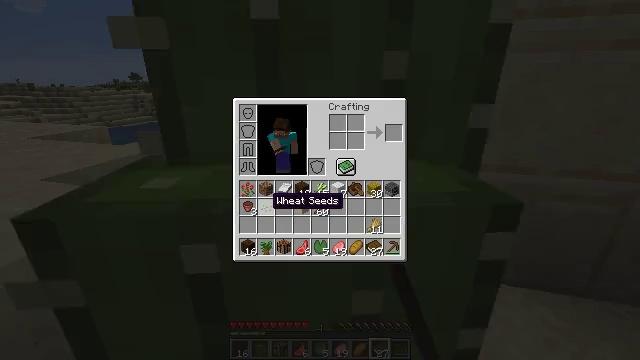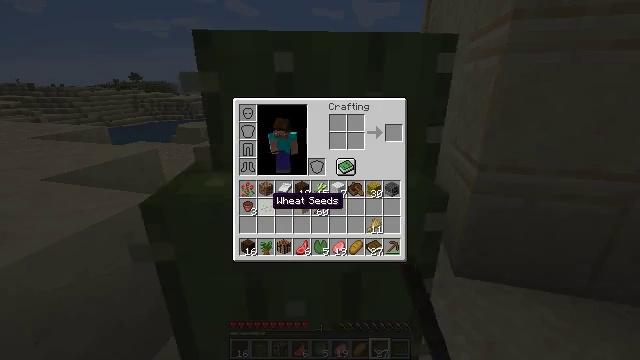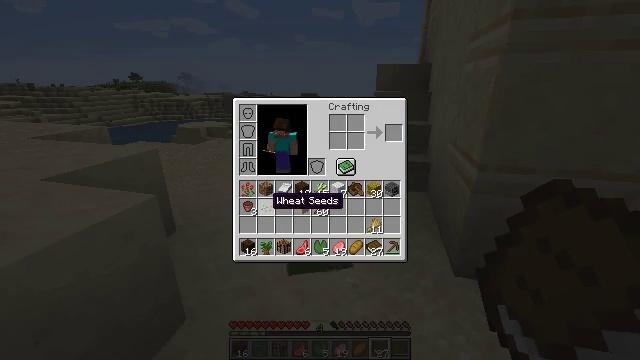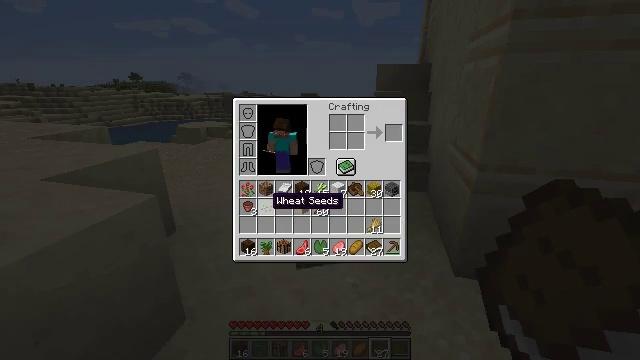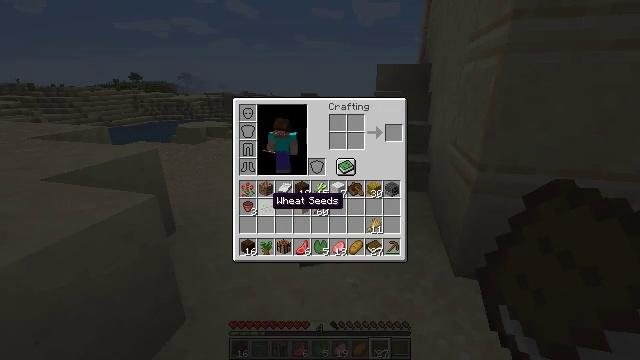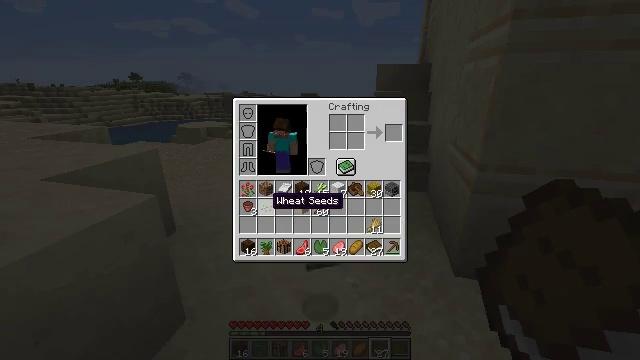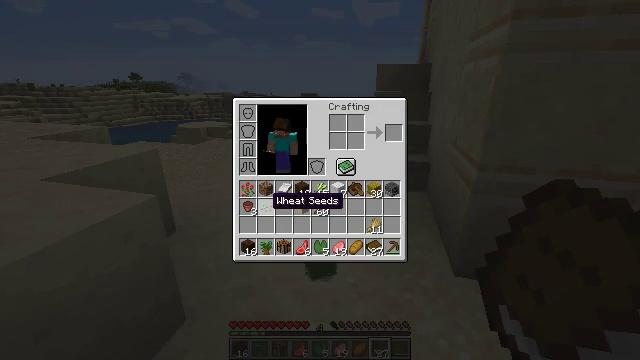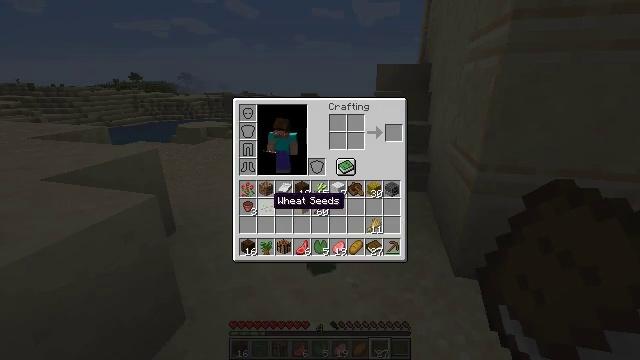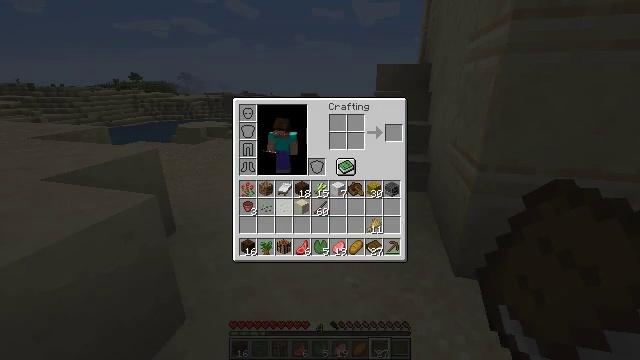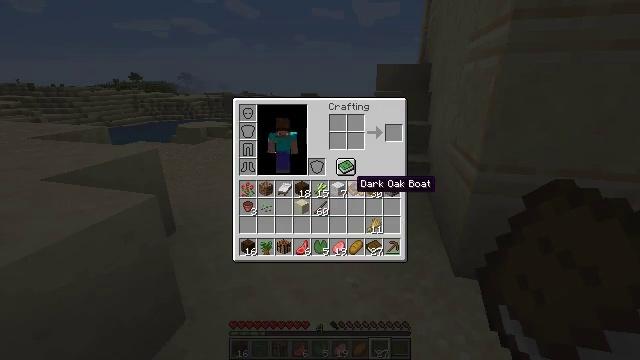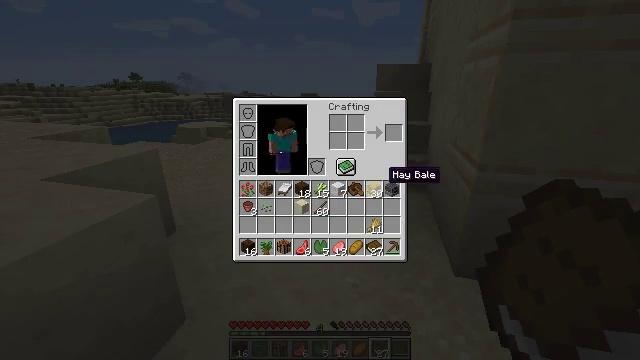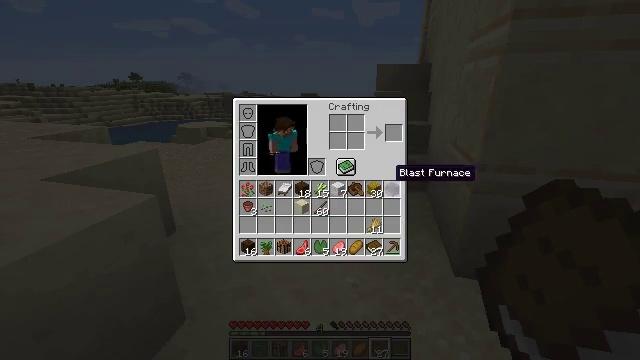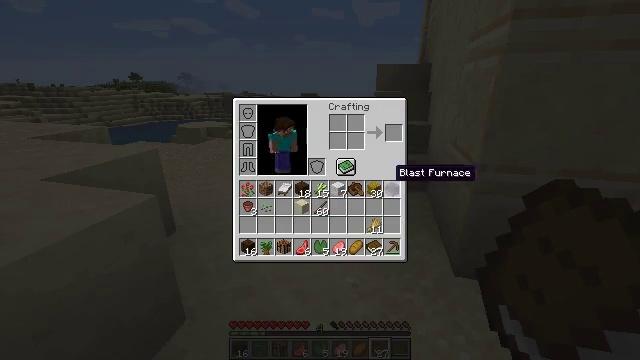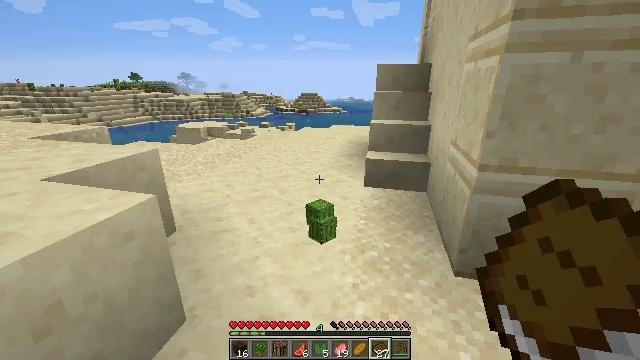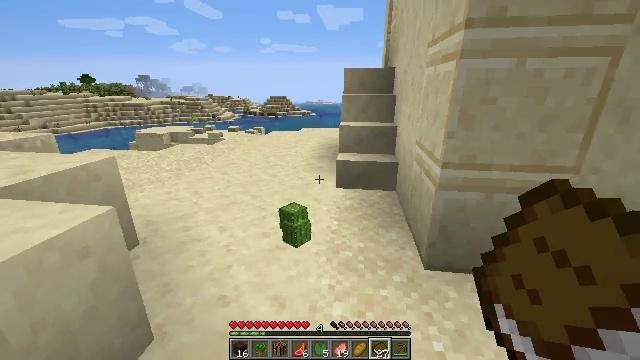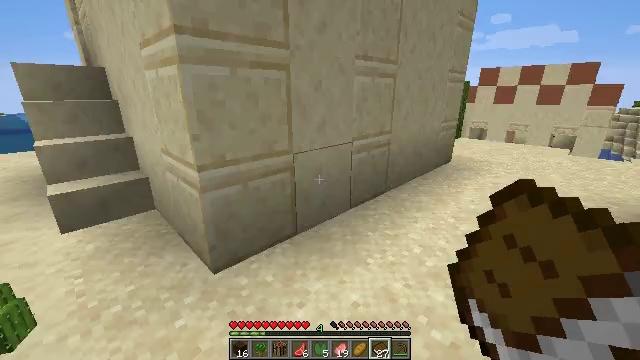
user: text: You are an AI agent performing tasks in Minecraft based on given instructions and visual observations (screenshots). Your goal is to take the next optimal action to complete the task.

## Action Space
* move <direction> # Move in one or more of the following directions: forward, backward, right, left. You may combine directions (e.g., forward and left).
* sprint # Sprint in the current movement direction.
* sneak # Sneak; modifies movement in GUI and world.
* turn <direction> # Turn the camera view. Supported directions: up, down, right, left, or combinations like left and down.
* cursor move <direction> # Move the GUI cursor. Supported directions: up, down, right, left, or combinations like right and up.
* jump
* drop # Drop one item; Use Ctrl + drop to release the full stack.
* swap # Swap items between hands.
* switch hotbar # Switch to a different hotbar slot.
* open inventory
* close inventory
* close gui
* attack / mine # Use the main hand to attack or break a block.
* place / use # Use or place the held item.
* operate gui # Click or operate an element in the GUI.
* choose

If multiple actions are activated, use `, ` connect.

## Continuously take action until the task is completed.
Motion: motion action
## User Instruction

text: Remove the potted cactus from its pot.
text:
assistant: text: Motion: sprint, open gui
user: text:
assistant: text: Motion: sprint
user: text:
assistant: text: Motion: sprint
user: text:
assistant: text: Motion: sprint
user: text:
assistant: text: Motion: sprint
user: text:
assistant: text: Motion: sprint
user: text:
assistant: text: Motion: sprint
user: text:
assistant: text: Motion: sprint, cursor move right
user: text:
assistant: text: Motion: sprint, cursor move right and up
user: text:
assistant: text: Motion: sprint, cursor move right and up
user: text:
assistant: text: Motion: no_op
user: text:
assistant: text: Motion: no_op
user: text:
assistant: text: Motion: no_op
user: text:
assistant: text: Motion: turn right, close gui
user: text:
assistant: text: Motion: turn right, open inventory
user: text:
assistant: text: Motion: turn right and up
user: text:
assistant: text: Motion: move forward, turn right
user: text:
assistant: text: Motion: move forward
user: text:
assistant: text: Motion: move forward, turn right and up
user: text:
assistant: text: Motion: move forward, turn right and up
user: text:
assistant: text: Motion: move forward, turn right and up
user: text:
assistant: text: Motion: move forward, sprint, turn right
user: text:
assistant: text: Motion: move forward, sprint
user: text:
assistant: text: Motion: move forward, sprint, turn left
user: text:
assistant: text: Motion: move forward, sprint, turn left and down
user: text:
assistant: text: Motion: move forward, turn left, jump
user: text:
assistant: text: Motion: move forward, turn left, jump
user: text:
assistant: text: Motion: move forward and move left, jump
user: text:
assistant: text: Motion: move forward and move left, jump
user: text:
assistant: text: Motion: move forward and move left, jump